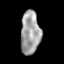
Tissue: prostate
Cell type: T cells
Senescence score: 0.3223
Nuclear area (px): 817
Mean DAPI intensity: 162.013